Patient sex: M
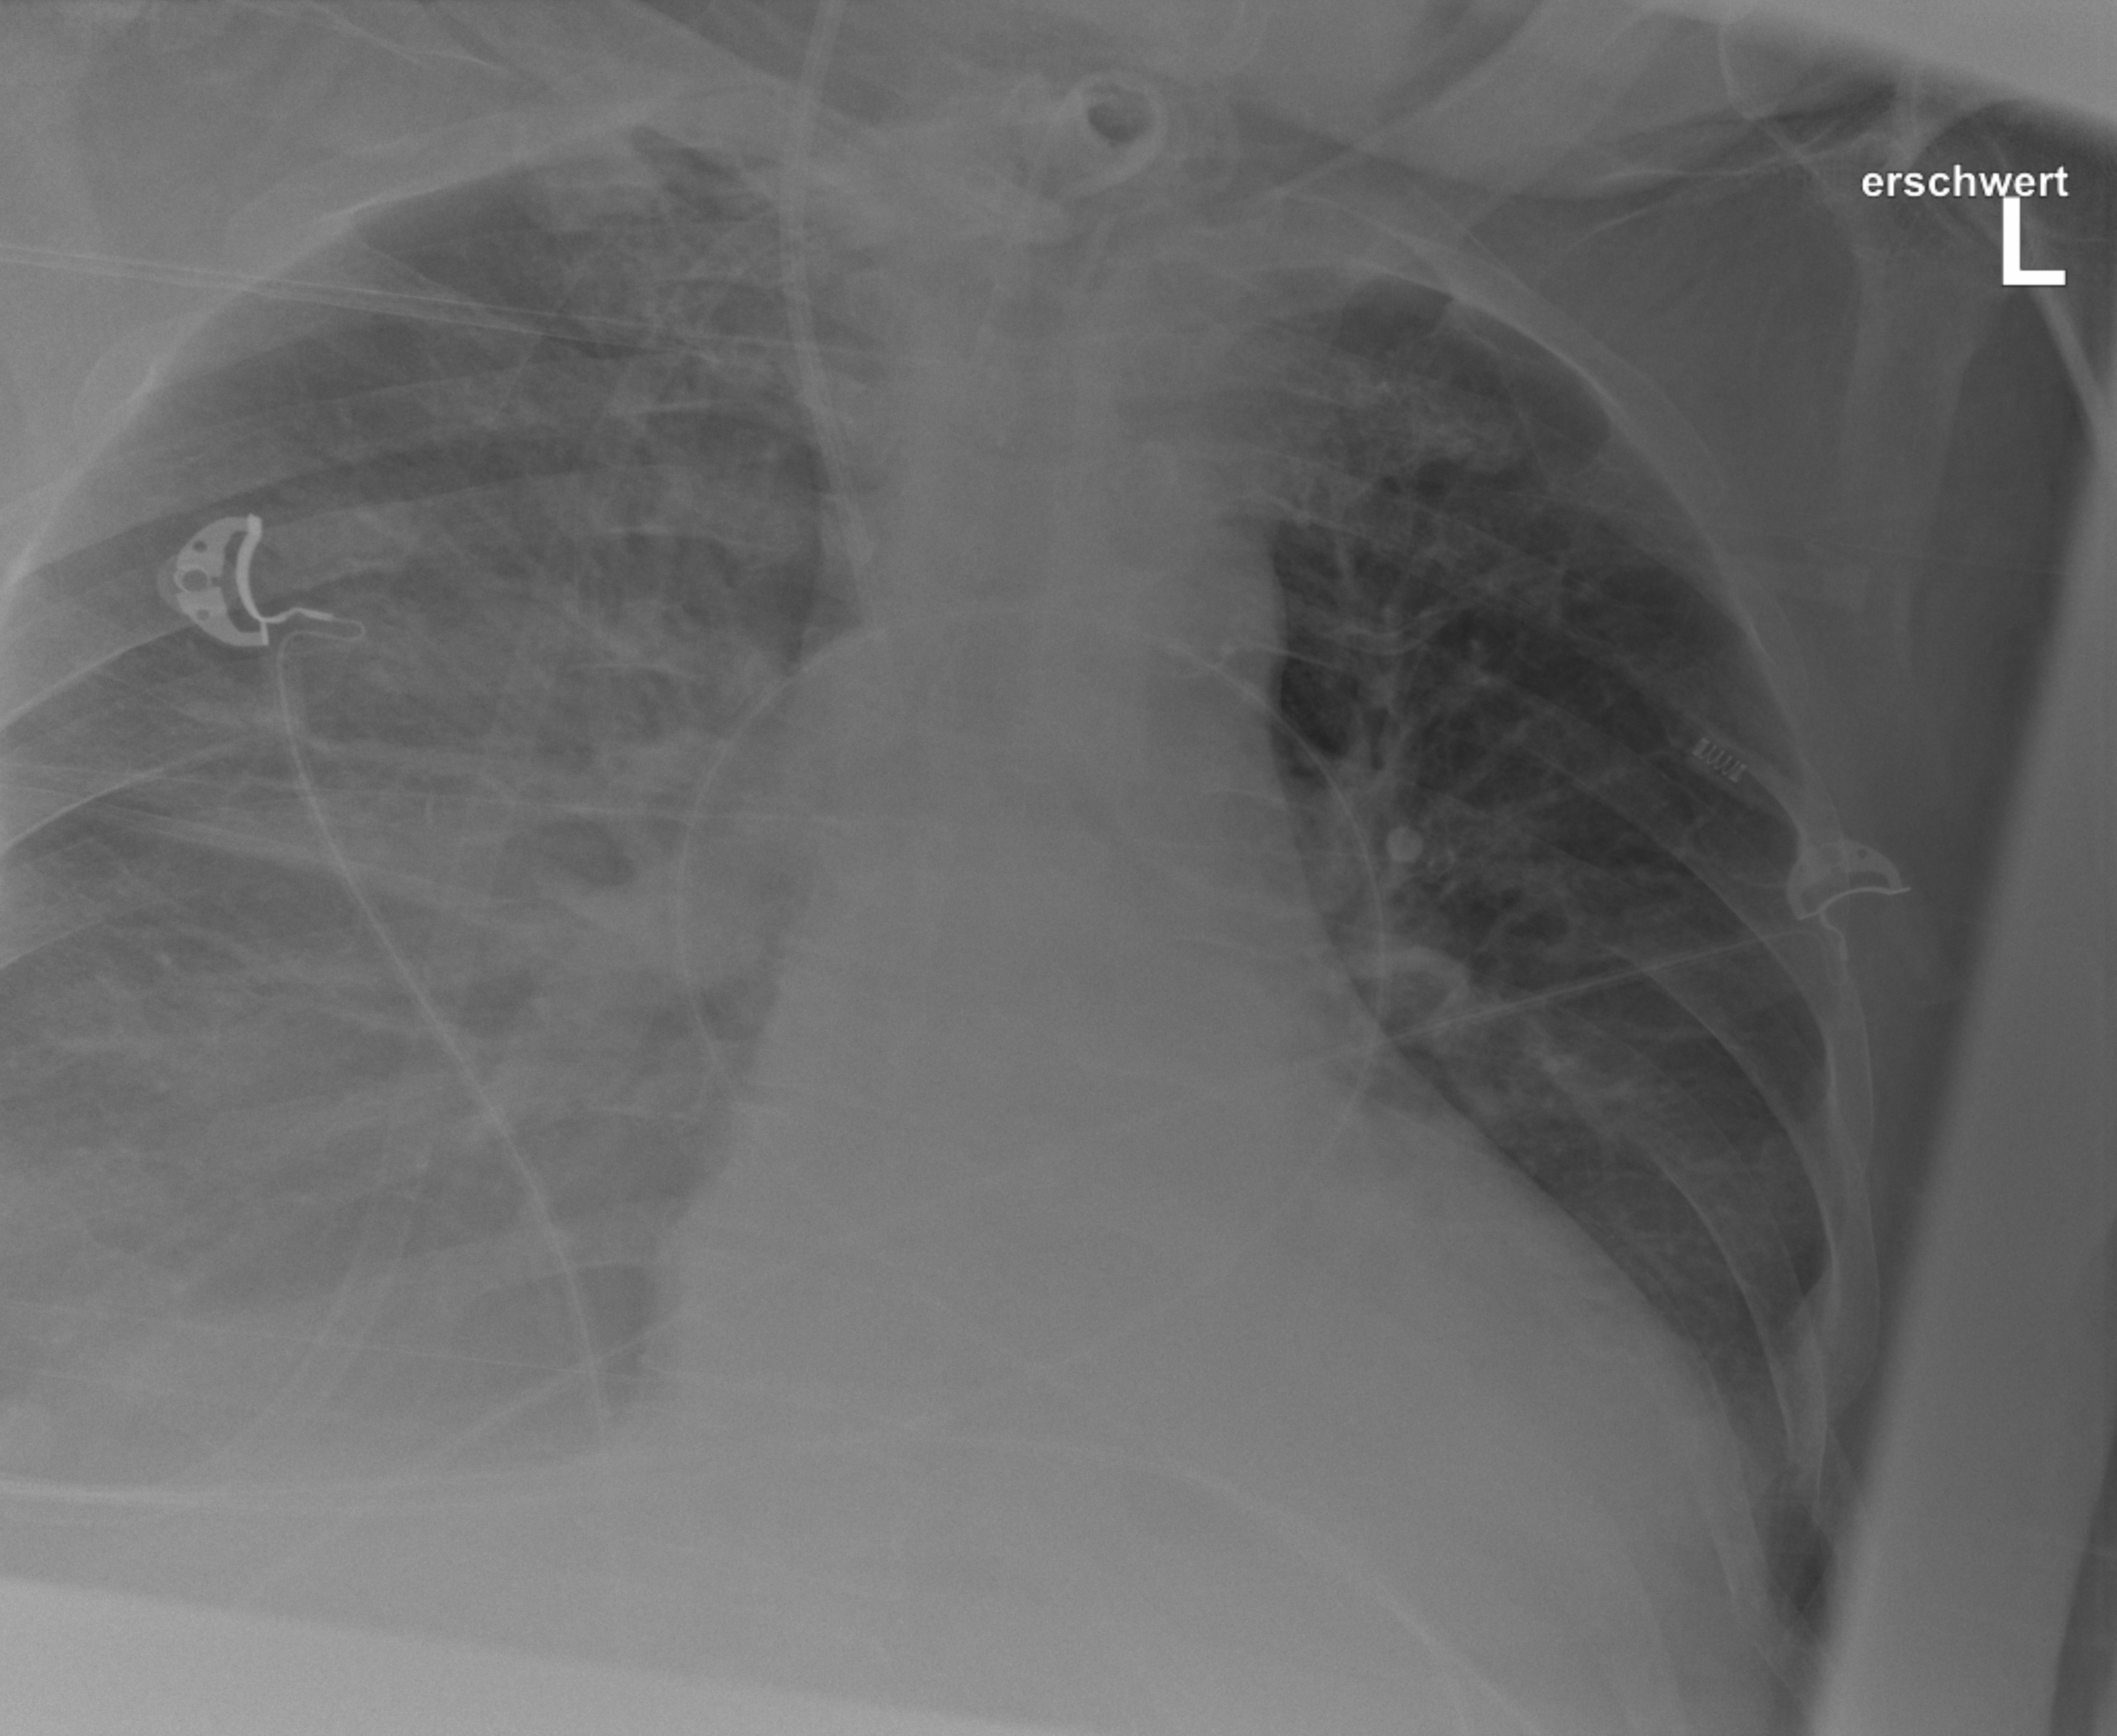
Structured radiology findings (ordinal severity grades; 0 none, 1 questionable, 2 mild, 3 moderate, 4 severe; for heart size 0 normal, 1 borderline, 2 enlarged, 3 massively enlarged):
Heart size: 1
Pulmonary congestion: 0
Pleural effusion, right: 4
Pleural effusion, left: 2
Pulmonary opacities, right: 2
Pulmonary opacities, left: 0
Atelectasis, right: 3
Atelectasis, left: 2